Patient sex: M
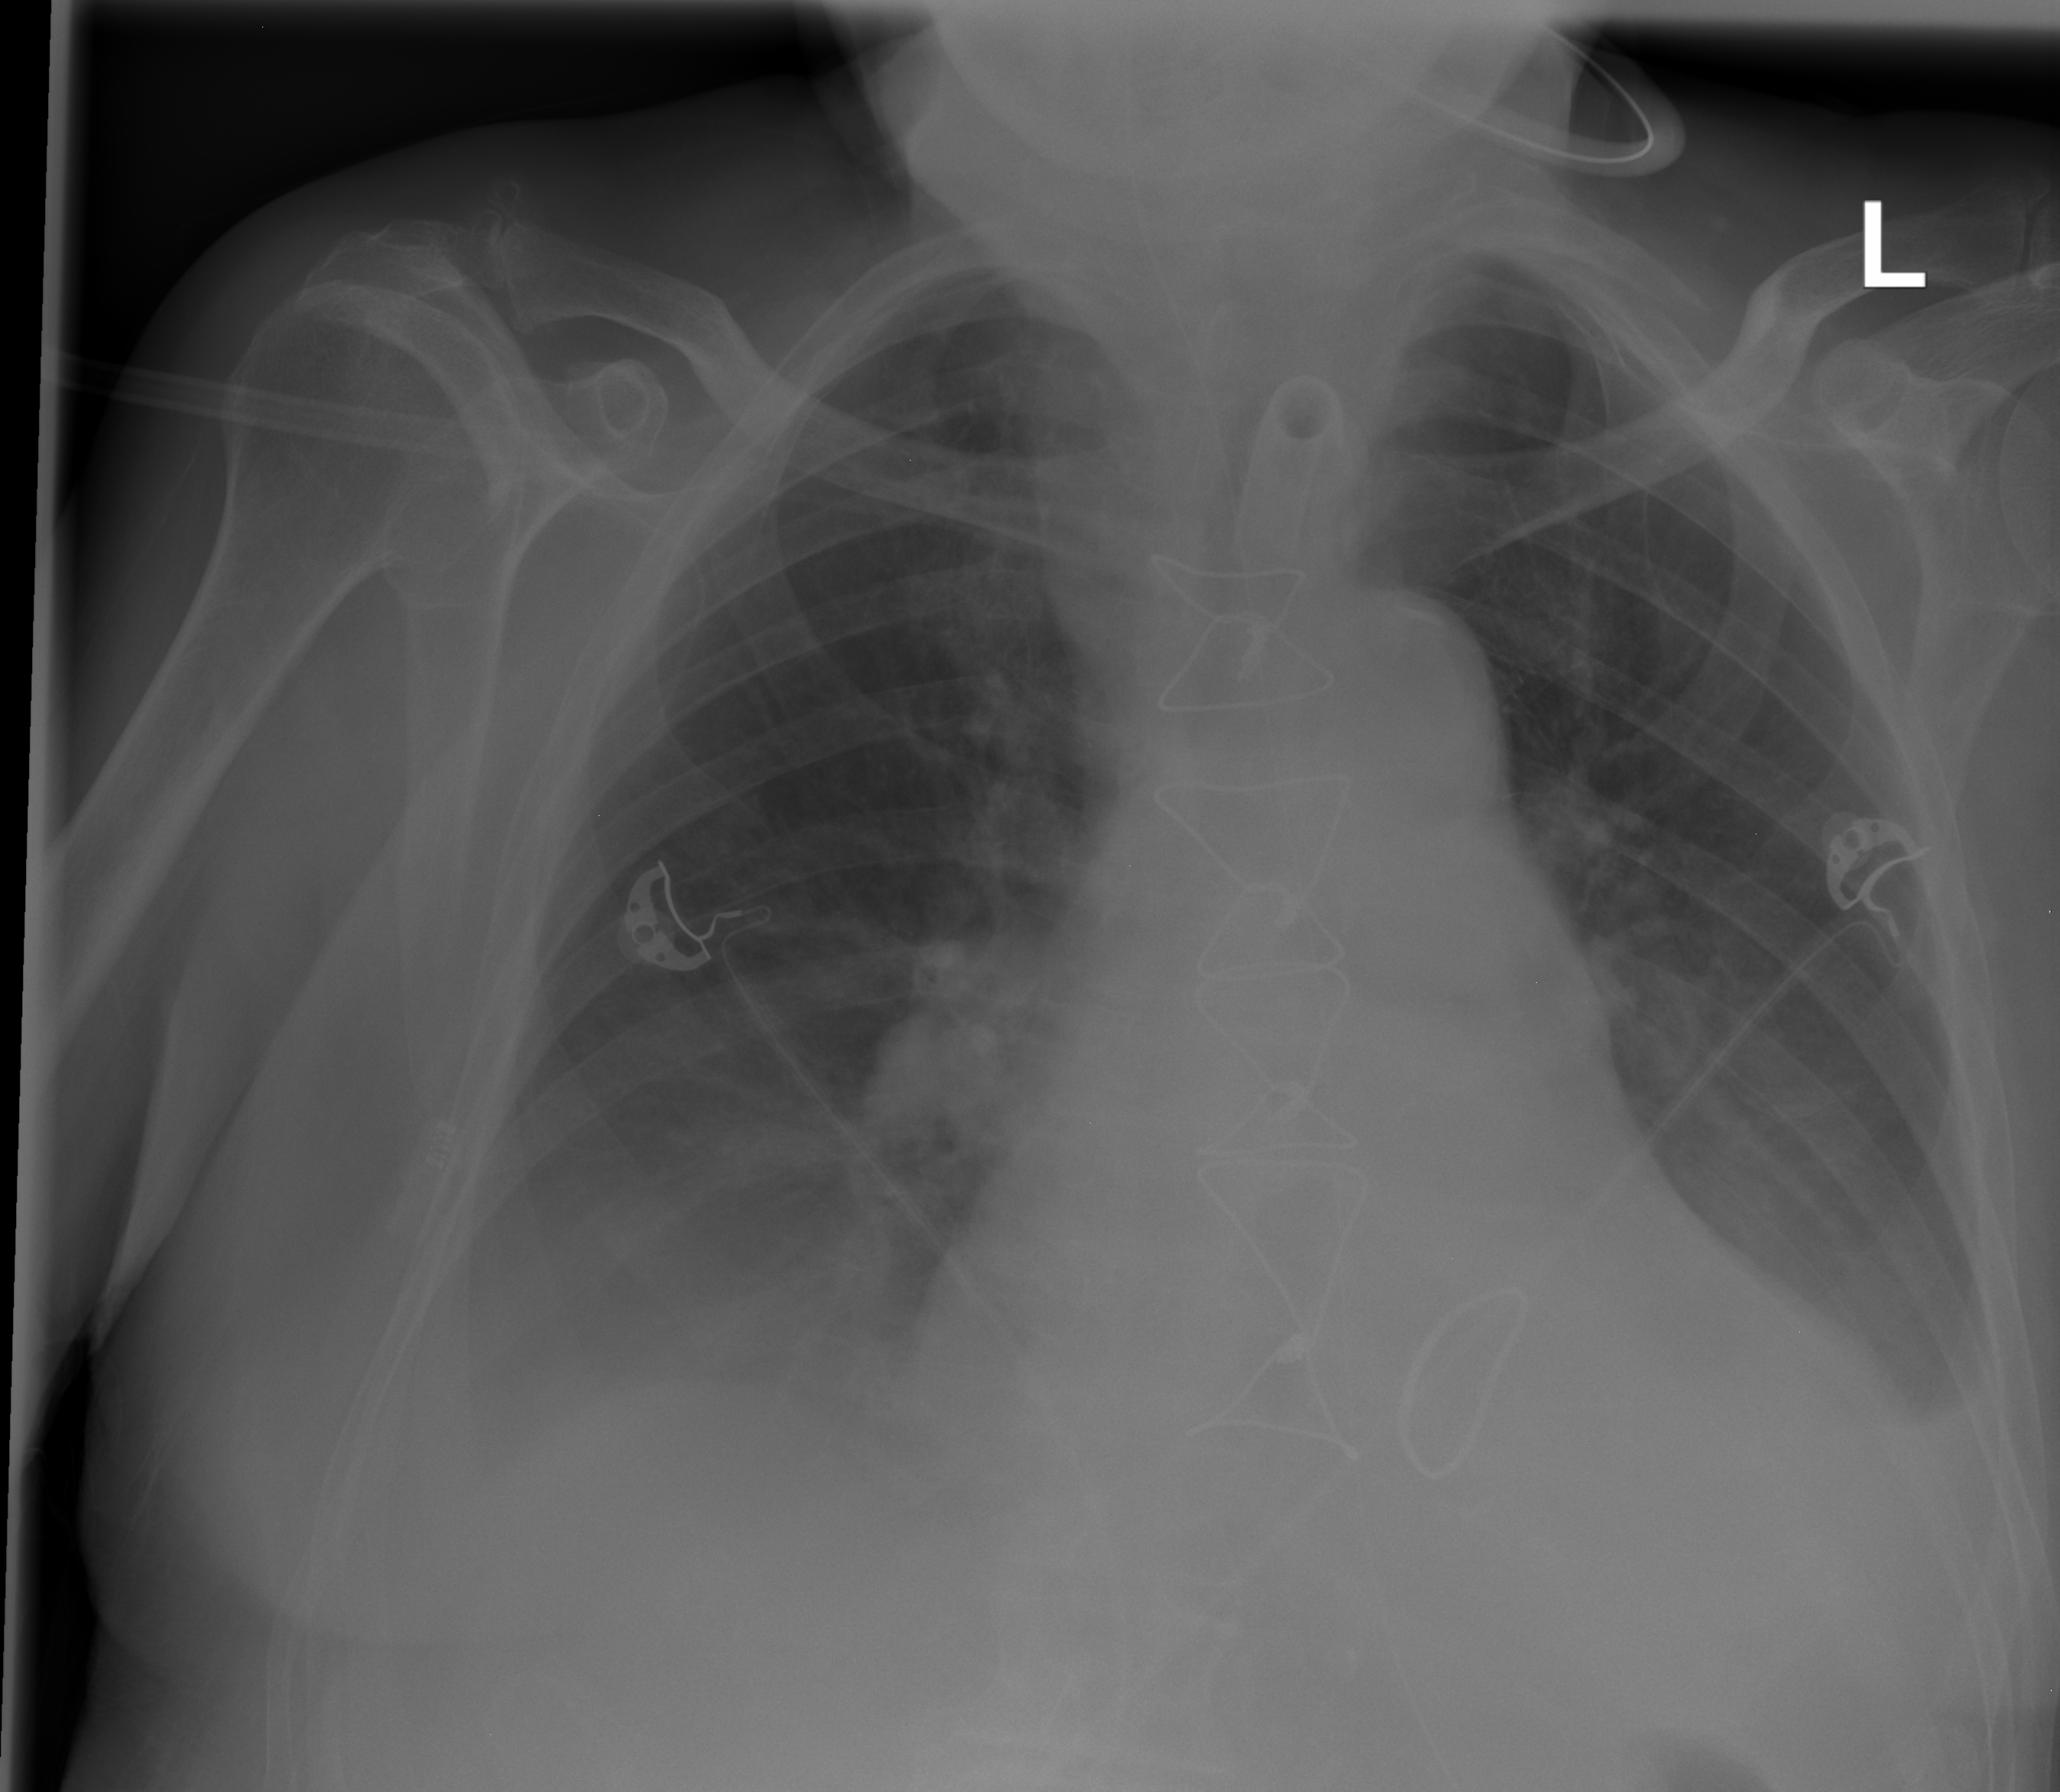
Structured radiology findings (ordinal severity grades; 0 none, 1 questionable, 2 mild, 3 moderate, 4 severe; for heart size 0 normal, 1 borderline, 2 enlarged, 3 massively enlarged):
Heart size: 2
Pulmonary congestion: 2
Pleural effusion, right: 2
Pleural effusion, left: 2
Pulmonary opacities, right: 0
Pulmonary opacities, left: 0
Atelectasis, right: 2
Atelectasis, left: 2